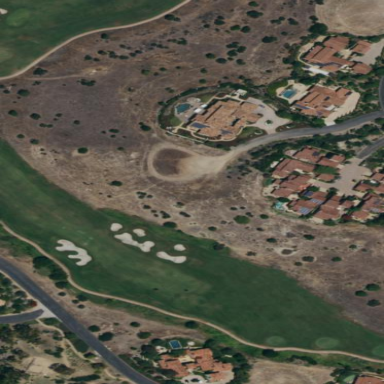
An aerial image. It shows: Grassy area designated as golf fairway.